Interaction volume radius: 10 \u00c5
Interaction volume height: 15 \u00c5
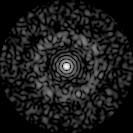
Disorder parameter: 0.8309